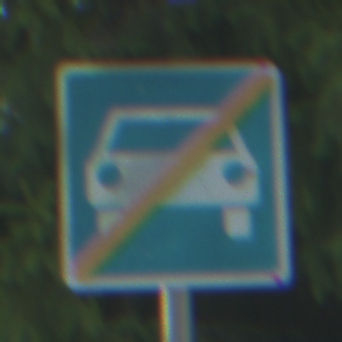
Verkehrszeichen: EndeKraftfahrstrasse
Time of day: SunriseSunset
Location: Outdoor (Suburban)
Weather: PartlyCloudy
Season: NotSpecified
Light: Natural